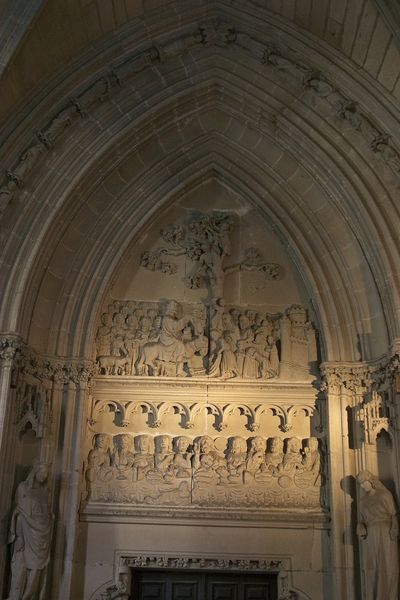
Titel: Kathedrale von Pamplona
Künstler: Jaques Perut
Standort: Pamplona, Kathedrale (EU - E - Navarra)
Schlagwörter: baum, menschen, stadt, szene, säule, säulen, tür, kirche, gotik, esel, skulptur, relief, figuren, tor, foto, eingang, burg, kreuz, architrav, photo, portal, statuen, christus, jesus, mittelalter, romanik, abendmahl, bauplastik, gewände, passion, einzug, lebensbaum, palmprozession, gewändepfeiler, passia, bburg